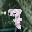
Label: 7